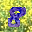
Label: 8